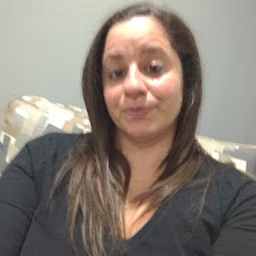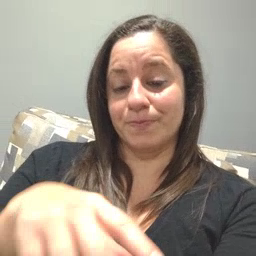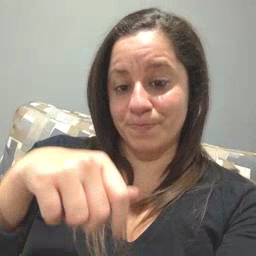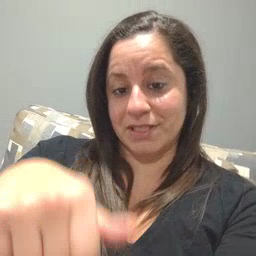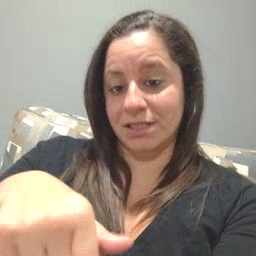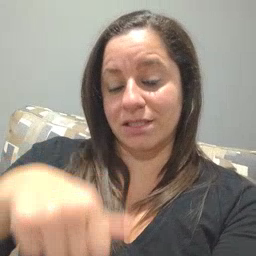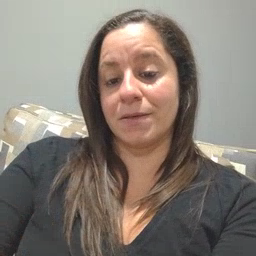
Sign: puzzle